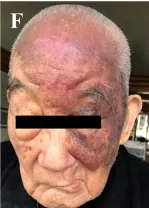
Effect of anlotinib on scalp and facial lesion changes over a course of 10 months treatment. Left side lateral view, and ,right side frontal view.
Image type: medical_photograph (skin_photograph)